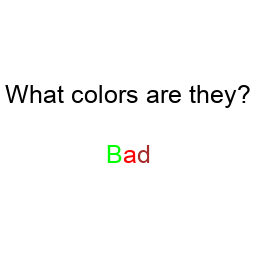
Color: lime, red, brown
Background color: white
Question text color: black